This time-domain trace was recorded on a rotor test rig. What is the most likely rotor condition (normal, misalignment, unbalance, looseness)?
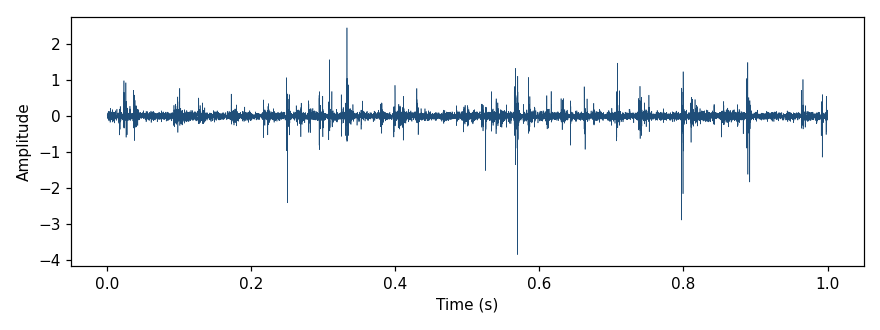
Answer: normal